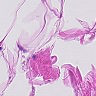
Metastatic tissue present: no